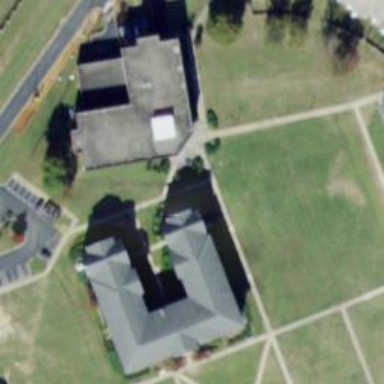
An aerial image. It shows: University building.